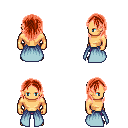
a pixel art fantasy rpg character, male body template, human, tanned skin, overskirt, magenta pants, red long hairstyle, four views (front, back, left, right), 2x2 character sprite sheet, small pixel art, hard edges, no anti-aliasing